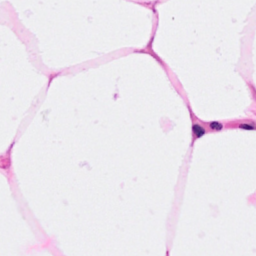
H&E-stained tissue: Breast